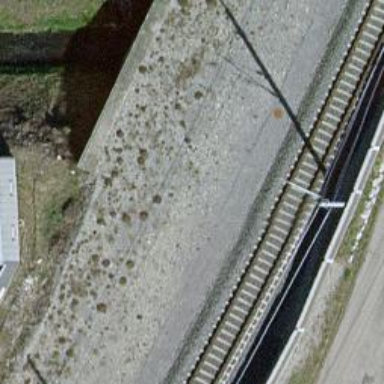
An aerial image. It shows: Abandoned railway siding.